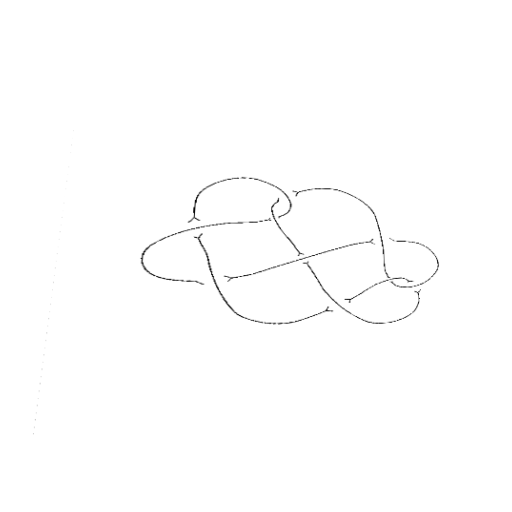
Crossing number: 9